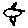
Label: bird